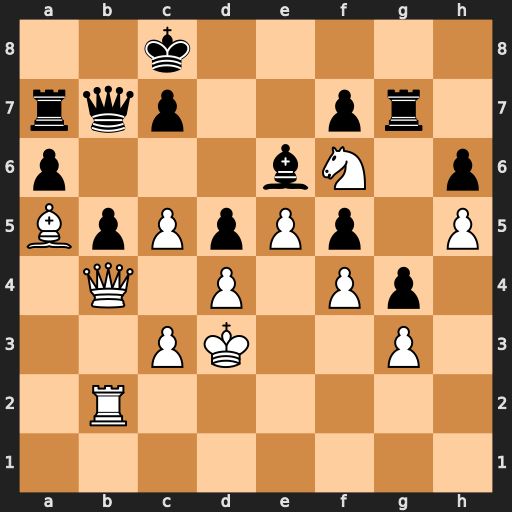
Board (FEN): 2k5/rqp2pr1/p3bN1p/BpPpPp1P/1Q1P1Pp1/2PK2P1/1R6/8
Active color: w
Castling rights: -
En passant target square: -
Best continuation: c6 Qxc6 Qf8+ Kb7 Rb4 Rg6 hxg6